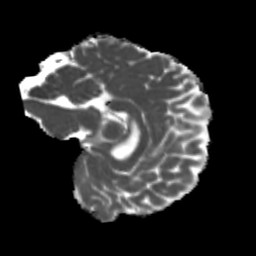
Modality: MD
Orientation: sagittal
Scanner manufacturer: siemens
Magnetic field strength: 3 T
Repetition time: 4 s
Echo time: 0.0594 s